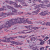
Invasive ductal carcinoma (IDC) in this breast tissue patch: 1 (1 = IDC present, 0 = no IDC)